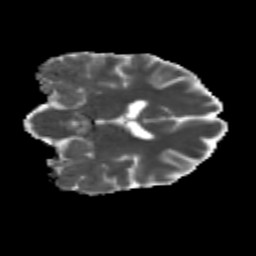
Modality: MD
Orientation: coronal
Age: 22
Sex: male
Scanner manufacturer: siemens
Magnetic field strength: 3 T
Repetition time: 3.5 s
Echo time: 0.113 s